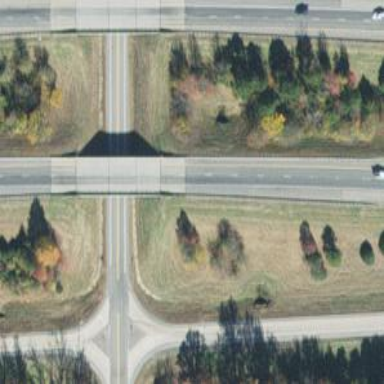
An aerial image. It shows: Motorway bridge with asphalt surface and beam structure.